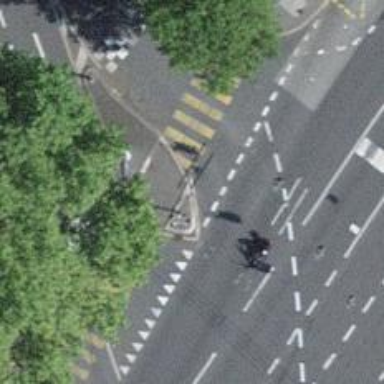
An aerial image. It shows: Zebra crossing with traffic signals and pedestrian island.